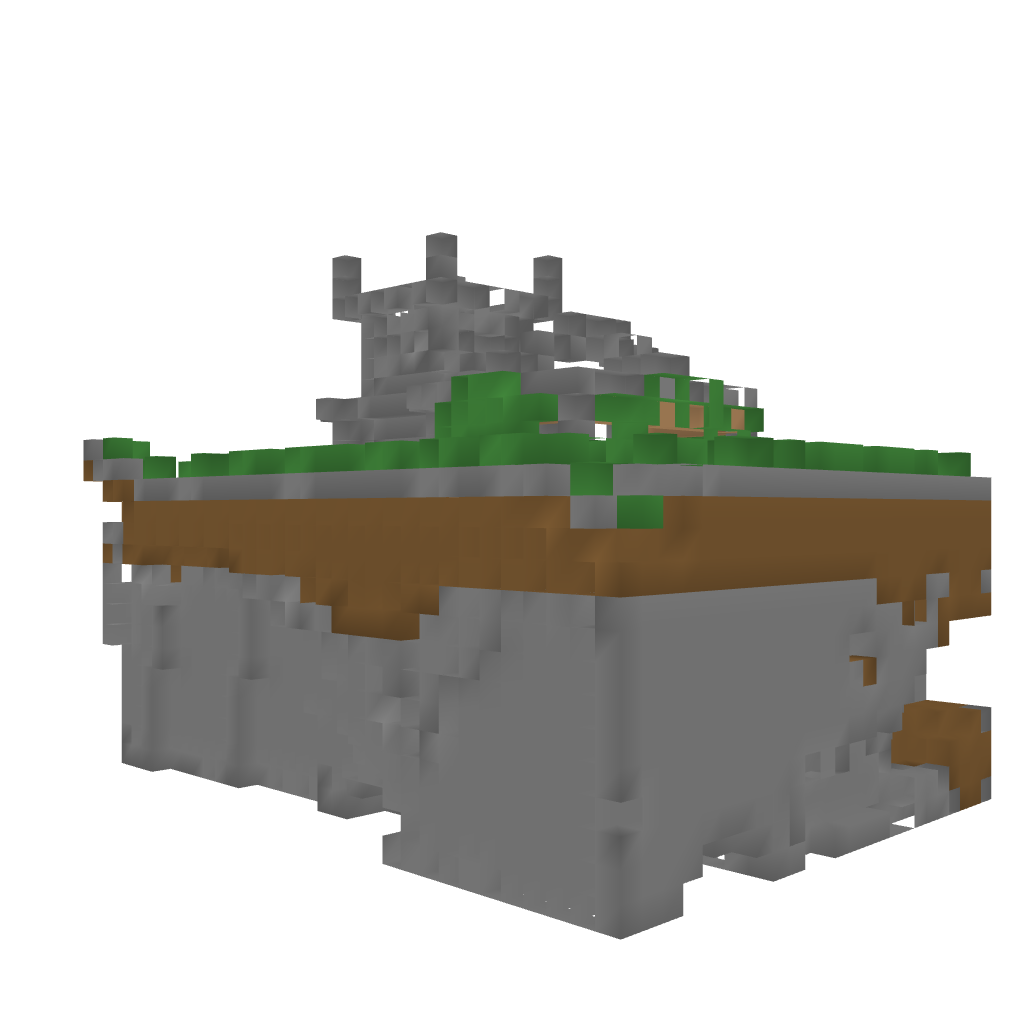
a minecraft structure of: The Modern Outpost [1] 60% earth some green grass on top of that and an outpost tower on top of that